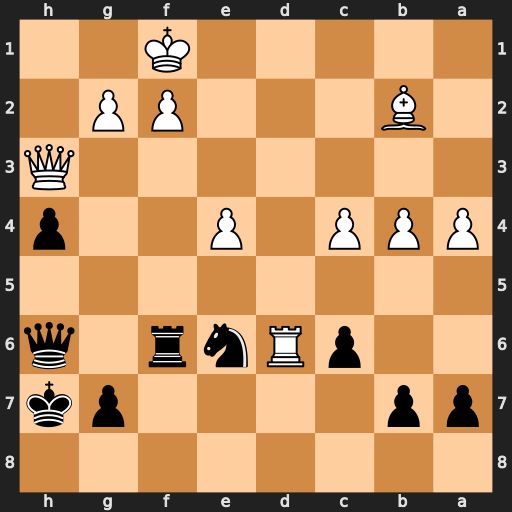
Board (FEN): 8/pp4pk/2pRnr1q/8/PPP1P2p/7Q/1B3PP1/5K2
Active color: b
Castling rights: -
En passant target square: -
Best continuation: Qf4 f3 Qxd6